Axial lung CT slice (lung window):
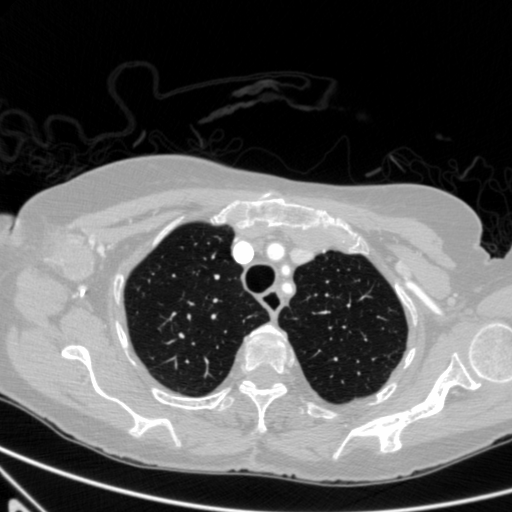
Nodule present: no